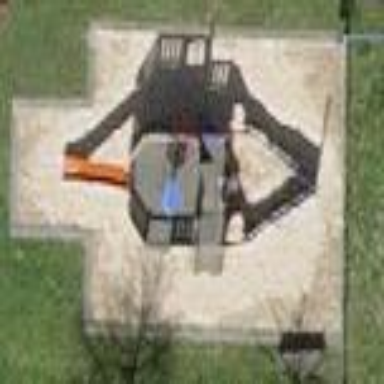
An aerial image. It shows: Playground area for leisure activities on the land.